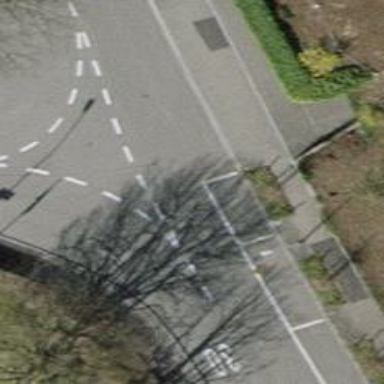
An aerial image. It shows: Residential road with asphalt surface and sidewalks on both sides.